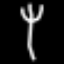
Label: fork